Question: I asked my host if they supports mod_expires or not, they told me that it is supported. I use CakePHP and I tried the following code in 'webroot/.htaccess' and 'app_root/.htaccess but Google's page speed is stile considering there is issue in caching of css, js, png, jpg, etc. it found them 24 hour!
'''
<FilesMatch "\.(ico|pdf|flv|jpg|jpeg|png|gif|js|css|swf)$">
Header set Cache-Control "max-age=31449600, public"
</FilesMatch>
'''
The above code is adopted from <URL>.
Also I used the following:
'''
<IfModule mod_expires.c>
ExpiresActive On
ExpiresByType image/jpg "access 1 year"
ExpiresByType image/jpeg "access 1 year"
ExpiresByType image/gif "access 1 year"
ExpiresByType image/png "access 1 year"
ExpiresByType text/css "access 1 year"
ExpiresByType text/html "access 1 month"
# ExpiresByType application/pdf "access 1 month"
ExpiresByType text/x-javascript "access 1 year"
ExpiresByType text/javascript "access 1 year"
ExpiresByType application/javascript "access 1 year"
# ExpiresByType application/x-shockwave-flash "access 1 month"
# ExpiresByType image/x-icon "access 1 year"
ExpiresDefault "access 1 year"
</IfModule>
'''
Also I tried to use both codes with each other but the Google Speed tell me the same. Look at the following screen shot:

>
## Edit##
Using firebug in Firefox I noticed that only resources in the 'app/views/themed/slate/webroot' are not be affected with the cache
settings regarded above, but those found directly in 'app/webroot' ,
i.e without, theming are affected well.
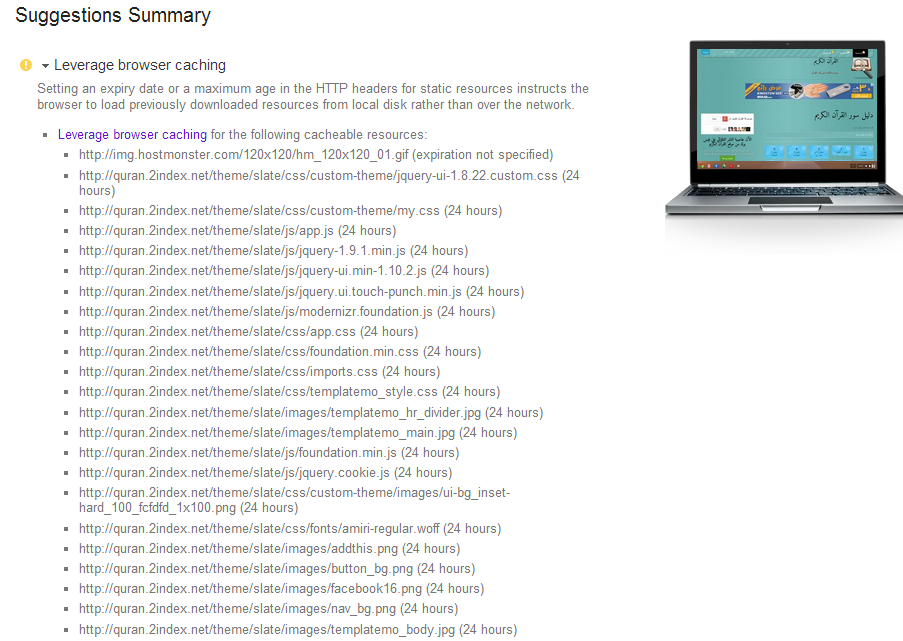
Answer: It seems to be <URL>. In cakePHP 1.3+ the themed view assets have been moved from 'app/webroot/themed/themeTitle' to 'app/views/themed/themeTitle/webroot'.
According to <URL> of the themed static assets by creating 'app/webroot/theme/themeTitle'
> Linking to static assets is slightly different from 1.2. You can still
use the existing app/webroot/themed and directly link to those static
files. It should be noted that you will need to use the full path to
link to assets in app/webroot/themed. If you want to keep your theme
assets inside app/webroot it is recommended that you . This will allow you to
leverage the core helper path finding. As well as keep the performance
benefits of not serving assets through PHP.
So, what I have done for solve this issue is to copying all files in 'app/views/themed/slate/webroot' to 'app/webroot/theme/slate'
The following screen shot is from FireFox Firebug that shows an image file get the expire after one year in seconds: